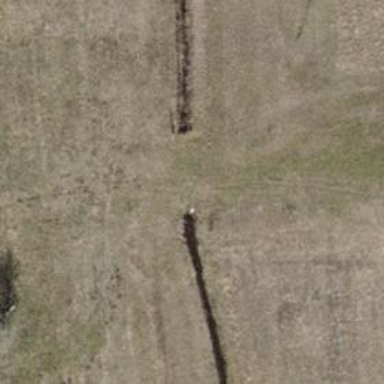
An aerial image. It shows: Ditch passing through tunnel.